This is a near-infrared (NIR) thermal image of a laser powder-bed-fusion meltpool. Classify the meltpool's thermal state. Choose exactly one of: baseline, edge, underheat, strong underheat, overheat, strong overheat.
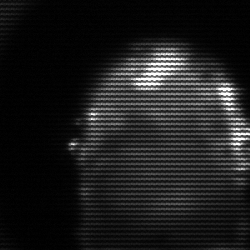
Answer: baseline